Question: I made the following extjs code, but I get the error "cannot read property 'dom' of null" when I add the properties 'width' and 'height'
However the button is well resized and the table is working fine, but cause of this error my dropdown menu doesn't work properly.
Does anybody know how to solve it ?
'''
<div id="tab-content">
<script type="text/javascript">
Ext.onReady(function() {
Ext.create('BVCore.Grid', {
id:'tab-content',
renderTo: 'tab-content',
stateId: 'tab-content',
store: Ext.create('BVCore.LocalStore', {
fields: ['hostName', 'ip', 'serialNumber', 'model', 'role', 'status', 'siteName', 'installDate', 'linkedService'],
proxy: {
url: '<spring:url value="/controller/search/json/deviceSearch.json" />'
},
}),
features: [{ftype:'grouping'}],
columns: [
{text: '<spring:message code="device.hostname" />', dataIndex: 'hostName', autoSizeColumn: true, align: 'center'},
{text: '<spring:message code="device.ipaddress" />', dataIndex: 'ip', autoSizeColumn: true, align: 'center'},
{text: '<spring:message code="device.sn" />', dataIndex: 'serialNumber', autoSizeColumn: true, align: 'center'},
{text: '<spring:message code="device.model"/>', dataIndex: 'model', autoSizeColumn: true, align: 'center'},
{text: '<spring:message code="device.role" />', dataIndex: 'role', autoSizeColumn: true, align: 'center'},
{text: '<spring:message code="device.status" />', dataIndex: 'status', autoSizeColumn: true, align: 'center'},
{text: '<spring:message code="device.site" />', dataIndex: 'siteName', autoSizeColumn: true, align: 'center'},
{text: '<spring:message code="device.installDate" />', dataIndex: 'installDate', autoSizeColumn: true, align: 'center'},
{text: '<spring:message code="device.linkedService" />', dataIndex: 'linkedService', autoSizeColumn: true, align: 'center'},
{autoSizeColumn: true, align: 'center', dataIndex: 'id',
renderer: function (value, metadata, record) {
var id = Ext.id();
Ext.defer(function () {
Ext.widget('button', {
renderTo: id,
text: 'Details',
width: 75,
height: 18,
handler: function () {
window.location = "/netmg/controller/home/device/view/" + record.get('id');
}
});
}, 1);
return Ext.String.format('<div id="{0}"></div>', id);
}
}
]
});
});
</script>
</div>
'''
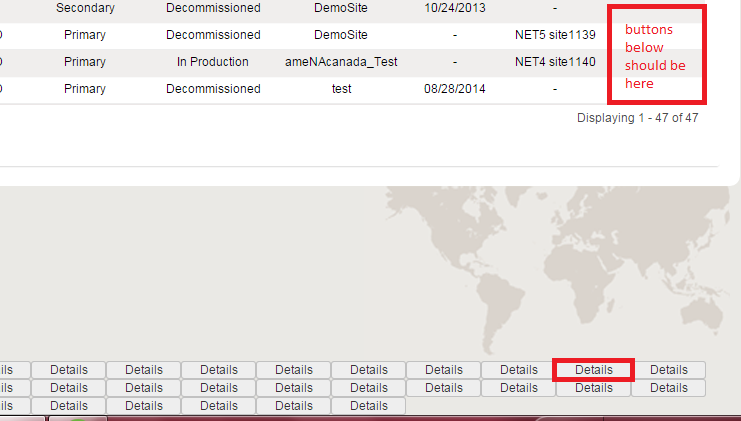
Answer: I found the error thanks to this post :
<URL>